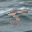
Label: 5